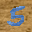
Label: 5